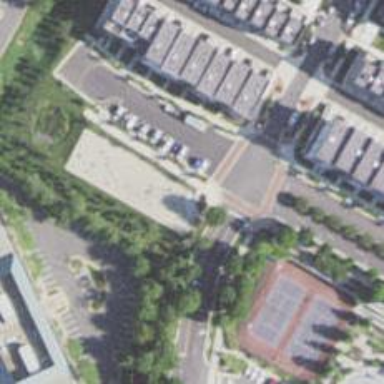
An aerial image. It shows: Dog park for leisure land.